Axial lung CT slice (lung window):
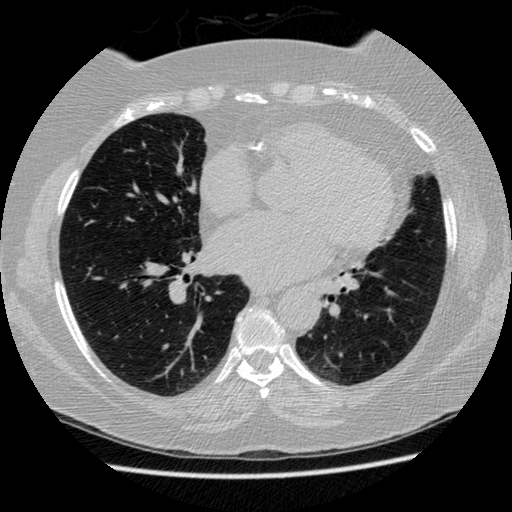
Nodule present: no